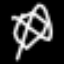
Label: octagon